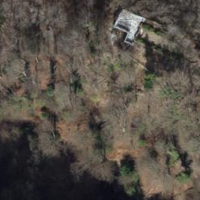
EUNIS habitat code: 41
Species observed at this site:
Lamium galeobdolon
Mercurialis perennis